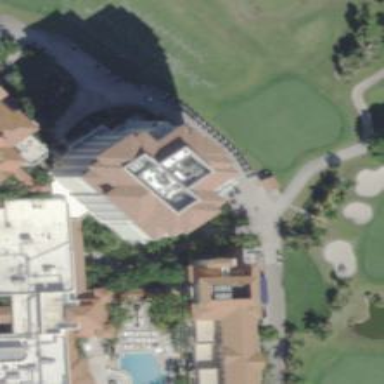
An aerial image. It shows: Hotel building.